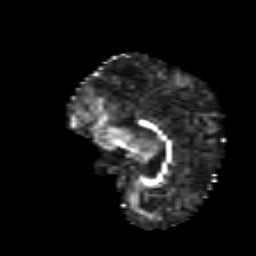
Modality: FA
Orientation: sagittal
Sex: male
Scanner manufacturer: siemens
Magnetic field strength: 3 T
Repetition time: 5 s
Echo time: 0.071 s